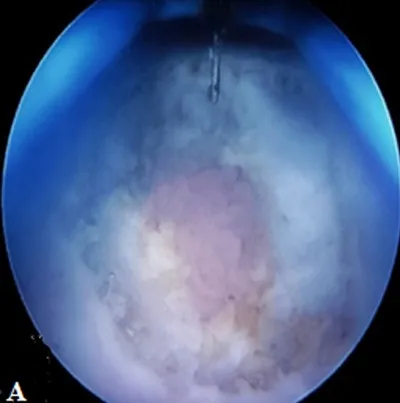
Intraoperative photo showing transurethral bladder cuff excision.
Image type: endoscopy (arthroscopy)